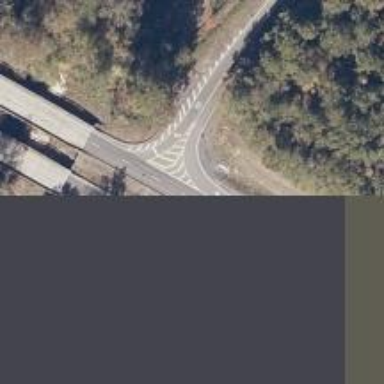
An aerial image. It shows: Dual carriageway trunk highway.